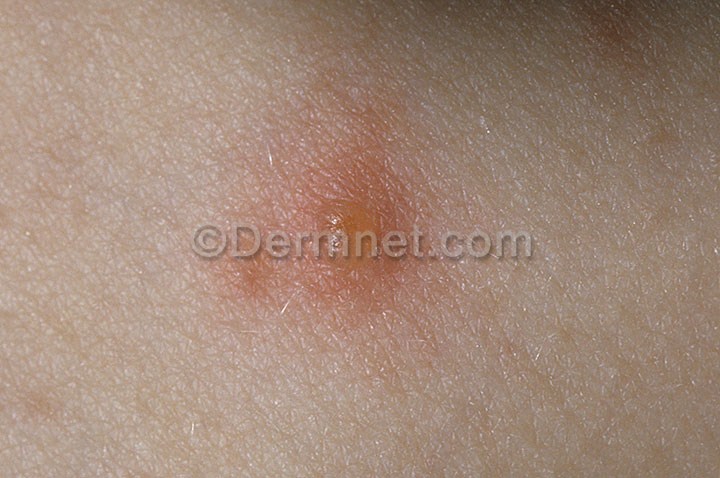
Disease: Warts Molluscum and other Viral Infections